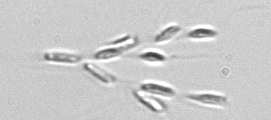
Label: Dinobryon